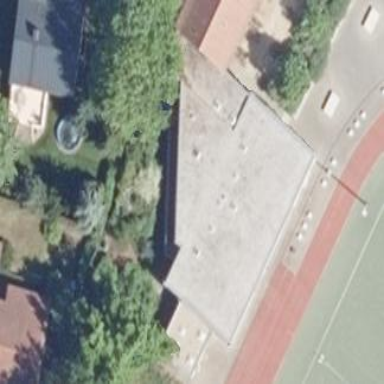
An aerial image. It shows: School building.